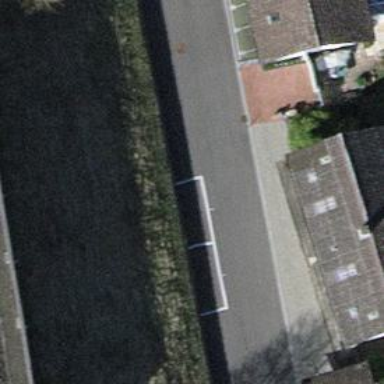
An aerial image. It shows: Parking space with asphalt surface.